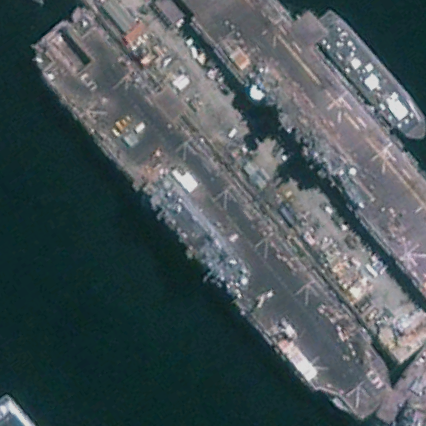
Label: assault